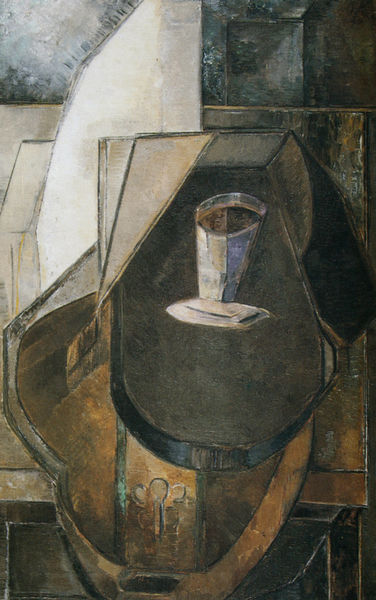
Titel: Stilleben. Absinth
Künstler: Antoine Pevsner
Standort: St. Petersburg
Institution: Staatliches Russisches Museum
Schlagwörter: blau, dunkel, weiß, gelb, grün, kubismus, kubistisch, braun, schwarz, tisch, malerei, stillleben, abstrakt, tasse, becher, gefäß, geometrisch